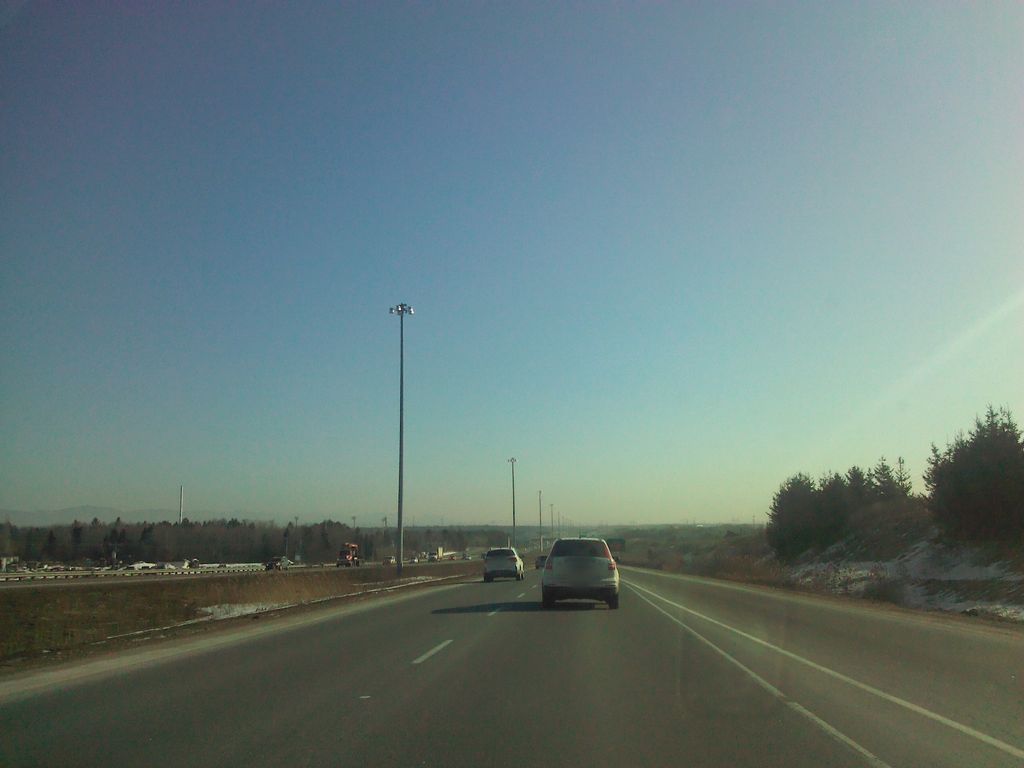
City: quebec_city